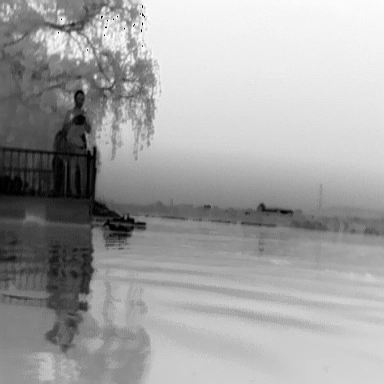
There is a warship in the infrared image.